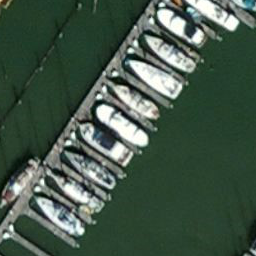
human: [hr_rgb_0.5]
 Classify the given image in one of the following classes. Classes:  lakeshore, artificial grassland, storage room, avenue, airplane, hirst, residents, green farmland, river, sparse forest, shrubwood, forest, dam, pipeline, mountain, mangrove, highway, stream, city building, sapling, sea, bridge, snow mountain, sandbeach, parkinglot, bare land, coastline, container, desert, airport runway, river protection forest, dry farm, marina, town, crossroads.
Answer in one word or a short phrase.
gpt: marina